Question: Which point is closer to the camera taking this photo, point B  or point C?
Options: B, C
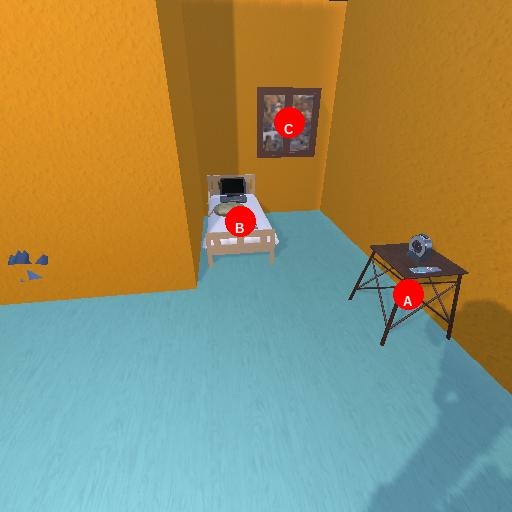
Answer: B